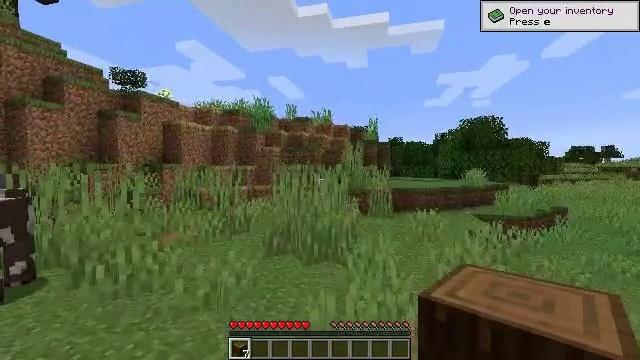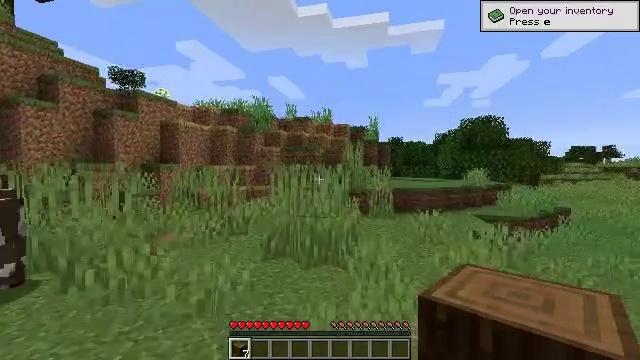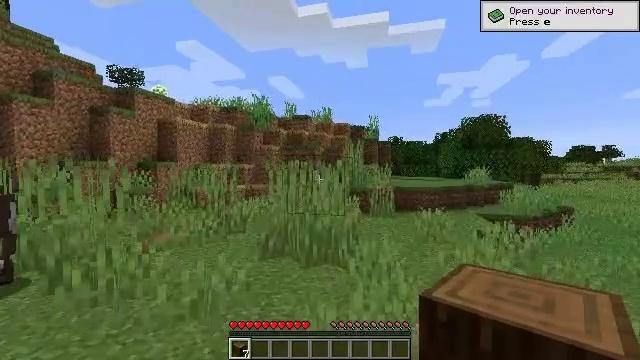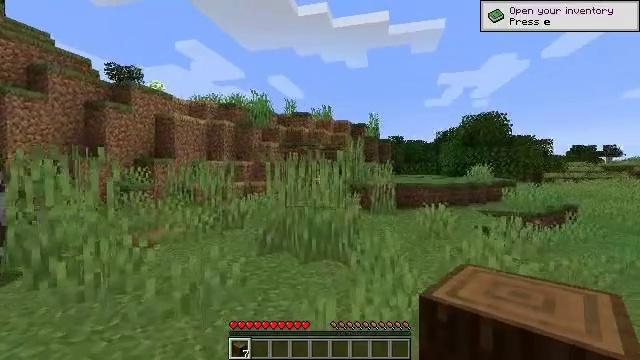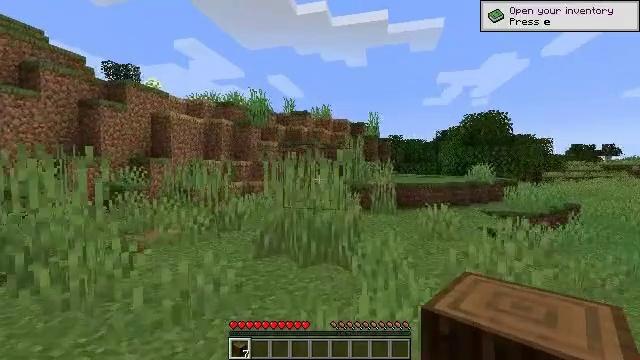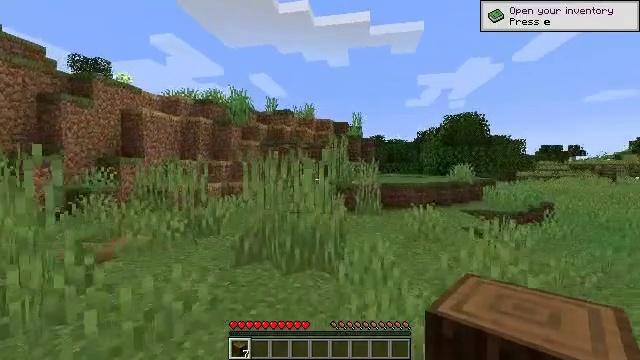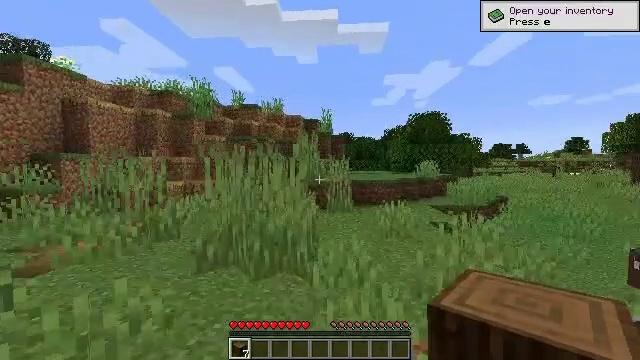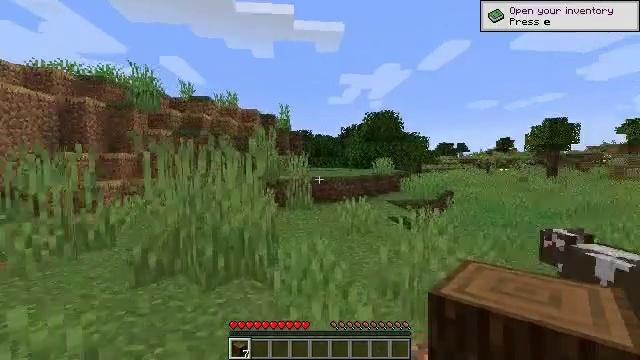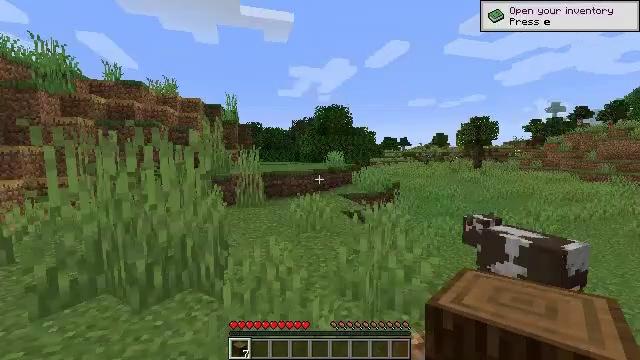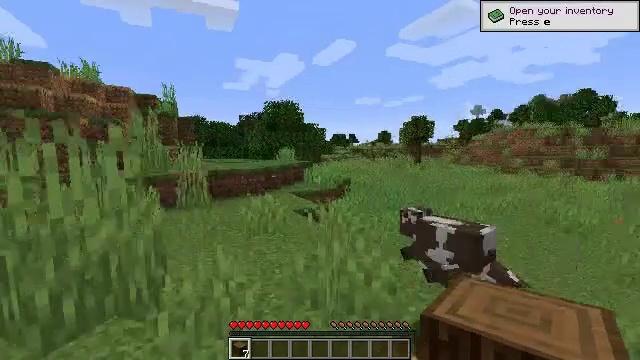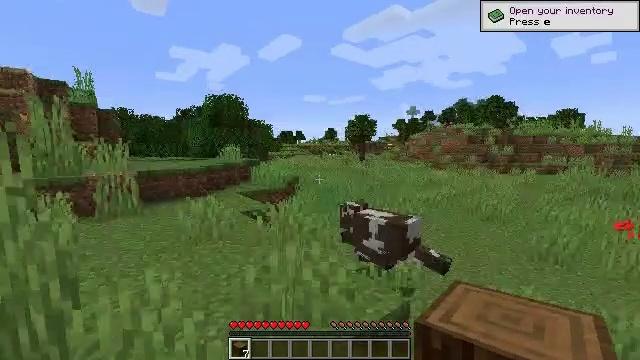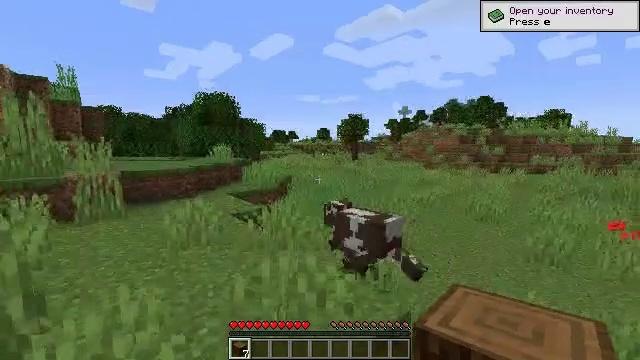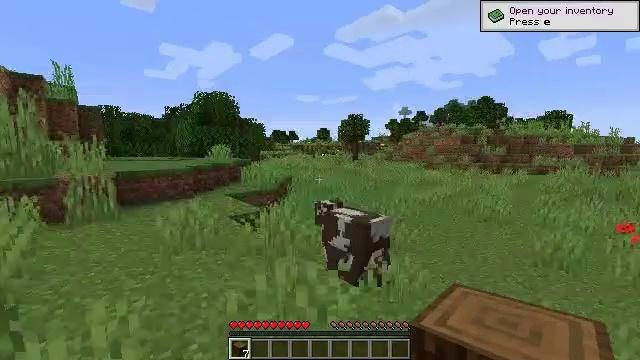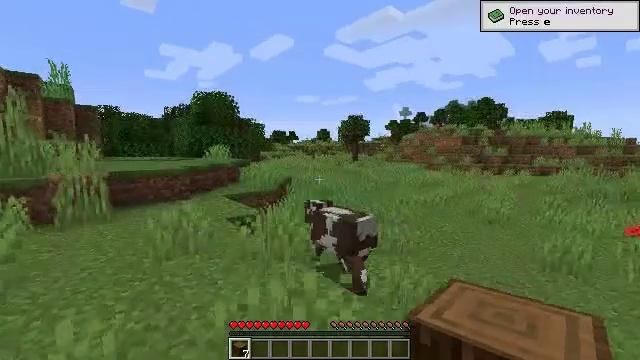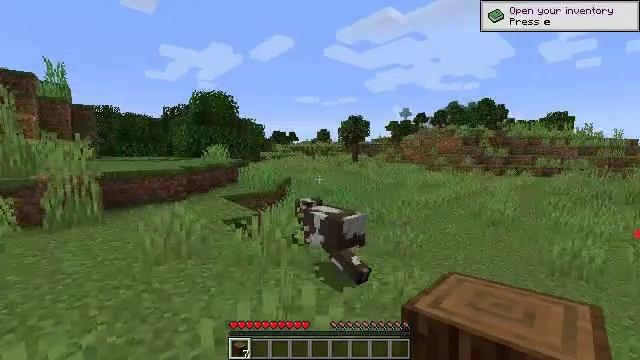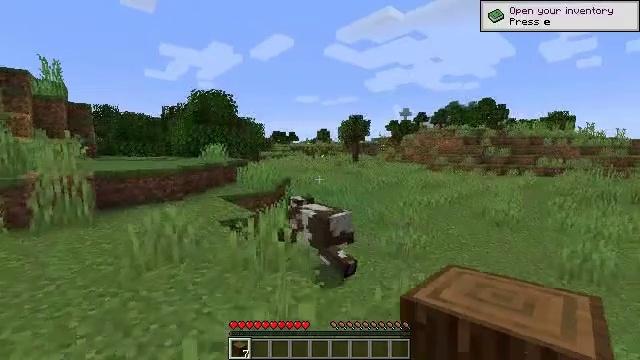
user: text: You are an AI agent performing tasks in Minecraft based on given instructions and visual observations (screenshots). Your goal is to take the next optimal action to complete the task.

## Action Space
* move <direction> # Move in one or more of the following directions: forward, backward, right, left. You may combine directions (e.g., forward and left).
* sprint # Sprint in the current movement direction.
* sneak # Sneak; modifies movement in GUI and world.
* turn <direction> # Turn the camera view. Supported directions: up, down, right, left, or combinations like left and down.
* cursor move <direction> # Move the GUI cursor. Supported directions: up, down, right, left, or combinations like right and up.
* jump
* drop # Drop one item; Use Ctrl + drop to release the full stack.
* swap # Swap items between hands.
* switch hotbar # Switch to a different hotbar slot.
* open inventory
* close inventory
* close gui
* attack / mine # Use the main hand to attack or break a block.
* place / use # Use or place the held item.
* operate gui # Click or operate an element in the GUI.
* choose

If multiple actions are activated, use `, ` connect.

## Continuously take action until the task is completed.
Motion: motion action
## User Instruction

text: Collect the grass from the surface.
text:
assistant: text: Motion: move forward
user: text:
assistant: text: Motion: move forward
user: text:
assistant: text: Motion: move forward
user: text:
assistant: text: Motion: move forward
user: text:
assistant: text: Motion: move forward, turn right
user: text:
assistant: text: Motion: move forward, turn right
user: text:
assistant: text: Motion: move forward, turn right
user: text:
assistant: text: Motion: move forward, turn right and down
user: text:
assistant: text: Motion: move forward, turn right
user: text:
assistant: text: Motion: move forward, turn right
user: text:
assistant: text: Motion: move forward, turn right
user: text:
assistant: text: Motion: move forward
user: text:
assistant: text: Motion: move forward
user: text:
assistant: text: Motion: move forward
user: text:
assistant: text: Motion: move forward
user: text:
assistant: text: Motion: move forward
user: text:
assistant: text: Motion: move forward
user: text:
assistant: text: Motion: move forward
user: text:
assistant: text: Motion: move forward
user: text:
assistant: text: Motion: move forward
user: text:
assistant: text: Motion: move forward
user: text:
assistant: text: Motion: move forward
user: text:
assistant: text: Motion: move forward
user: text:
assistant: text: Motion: move forward
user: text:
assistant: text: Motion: move forward
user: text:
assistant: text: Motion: move forward
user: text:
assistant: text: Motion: move forward
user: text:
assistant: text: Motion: move forward
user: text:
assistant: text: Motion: move forward
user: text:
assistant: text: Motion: move forward